Question: I have a table that contains the field as:
'doses_given decimal(9,2)'
that I want to multiply against this field:
'drug_units_per_dose varchar(255)'
So I did something like this:
'''
CAST(ppr.drug_units_per_dose as decimal(9,2)) * doses_given dosesGiven,
'''
However, looking at the data, I notice some odd characters:
'''
select distinct(drug_units_per_dose) from patient_prescr
NULL
1
1-2
1-4
1.5
1/2
1/4
10
12
15
1 1/2
2
2-3
2.5
20
2 1/2
3
3-4
30
4
5
6
7
8
1/2
'''
As you can see, I am getting some characters that cannot be 'CAST' to decimal. On the web page these fields are interpreted as a small '1/2' symbol:

Is there anyway to replace the ' 1/2' field with a .5 to accurately complete the multiplication?
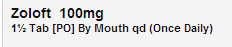
Answer: You have a rather nasty problem. You have a field 'drug_units_per_dose' that a normal human being would consider to be an integer or floating point number. Clearly, the designers of your database are super-normal people, and they understand a much wider range of options for this concept.
I say that partly tongue in cheek, but to make an important point. The column in the database does not represent a number, at least not in all cases. I would suggest that you have a translation table for 'drug_units_per_dose'. It would have columns such as:
'''
1 1
1/2 0.5
3-4 ??
'''
I realize that you will have hundreds of rows, and a lot of them will look redundant because they will be "50,50" and "100,100". However, if you want to keep control of the business logic for turning these strings into a number, then a lookup table seems like the sanest approach.